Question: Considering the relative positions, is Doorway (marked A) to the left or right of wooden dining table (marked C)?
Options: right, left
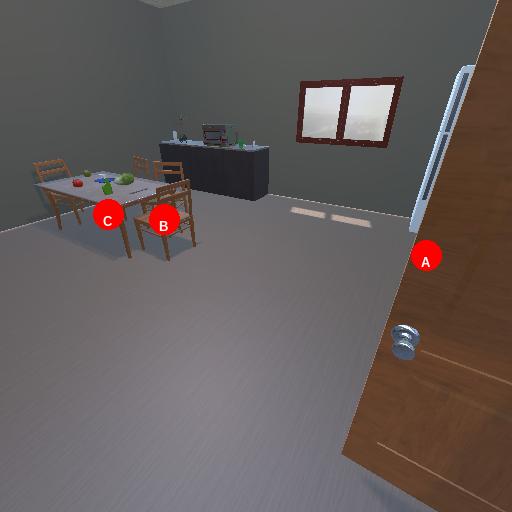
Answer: right